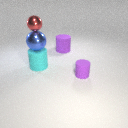
large cyan rubber cylinder below large blue metal sphere